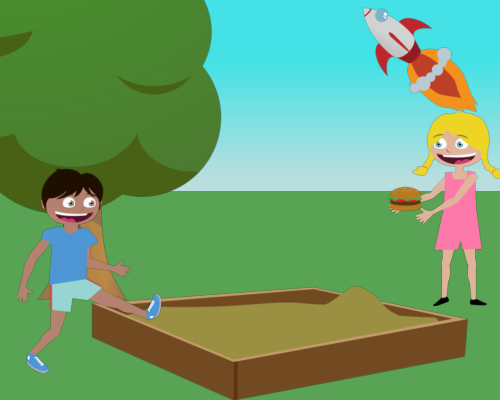
big oak tree on left side only trunk is on grass rest is hidden like half rocket on far right facing left big sandbox on center low mound on right and left corner touches bottom line on left of sandbox happy mike leg up he faces right and he wears glasses raised leg is o left corner of sandbox on front right side of sandbox happy jenny with hands front faces left she holds a burger